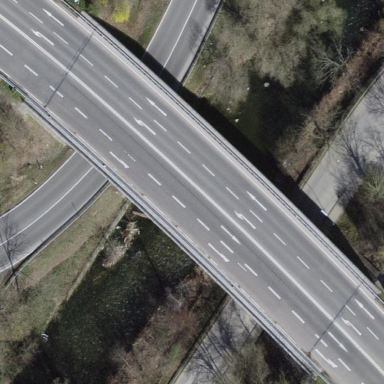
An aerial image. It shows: Man-made bridge.